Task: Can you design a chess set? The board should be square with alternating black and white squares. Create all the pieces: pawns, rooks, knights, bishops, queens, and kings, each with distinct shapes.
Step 3397:
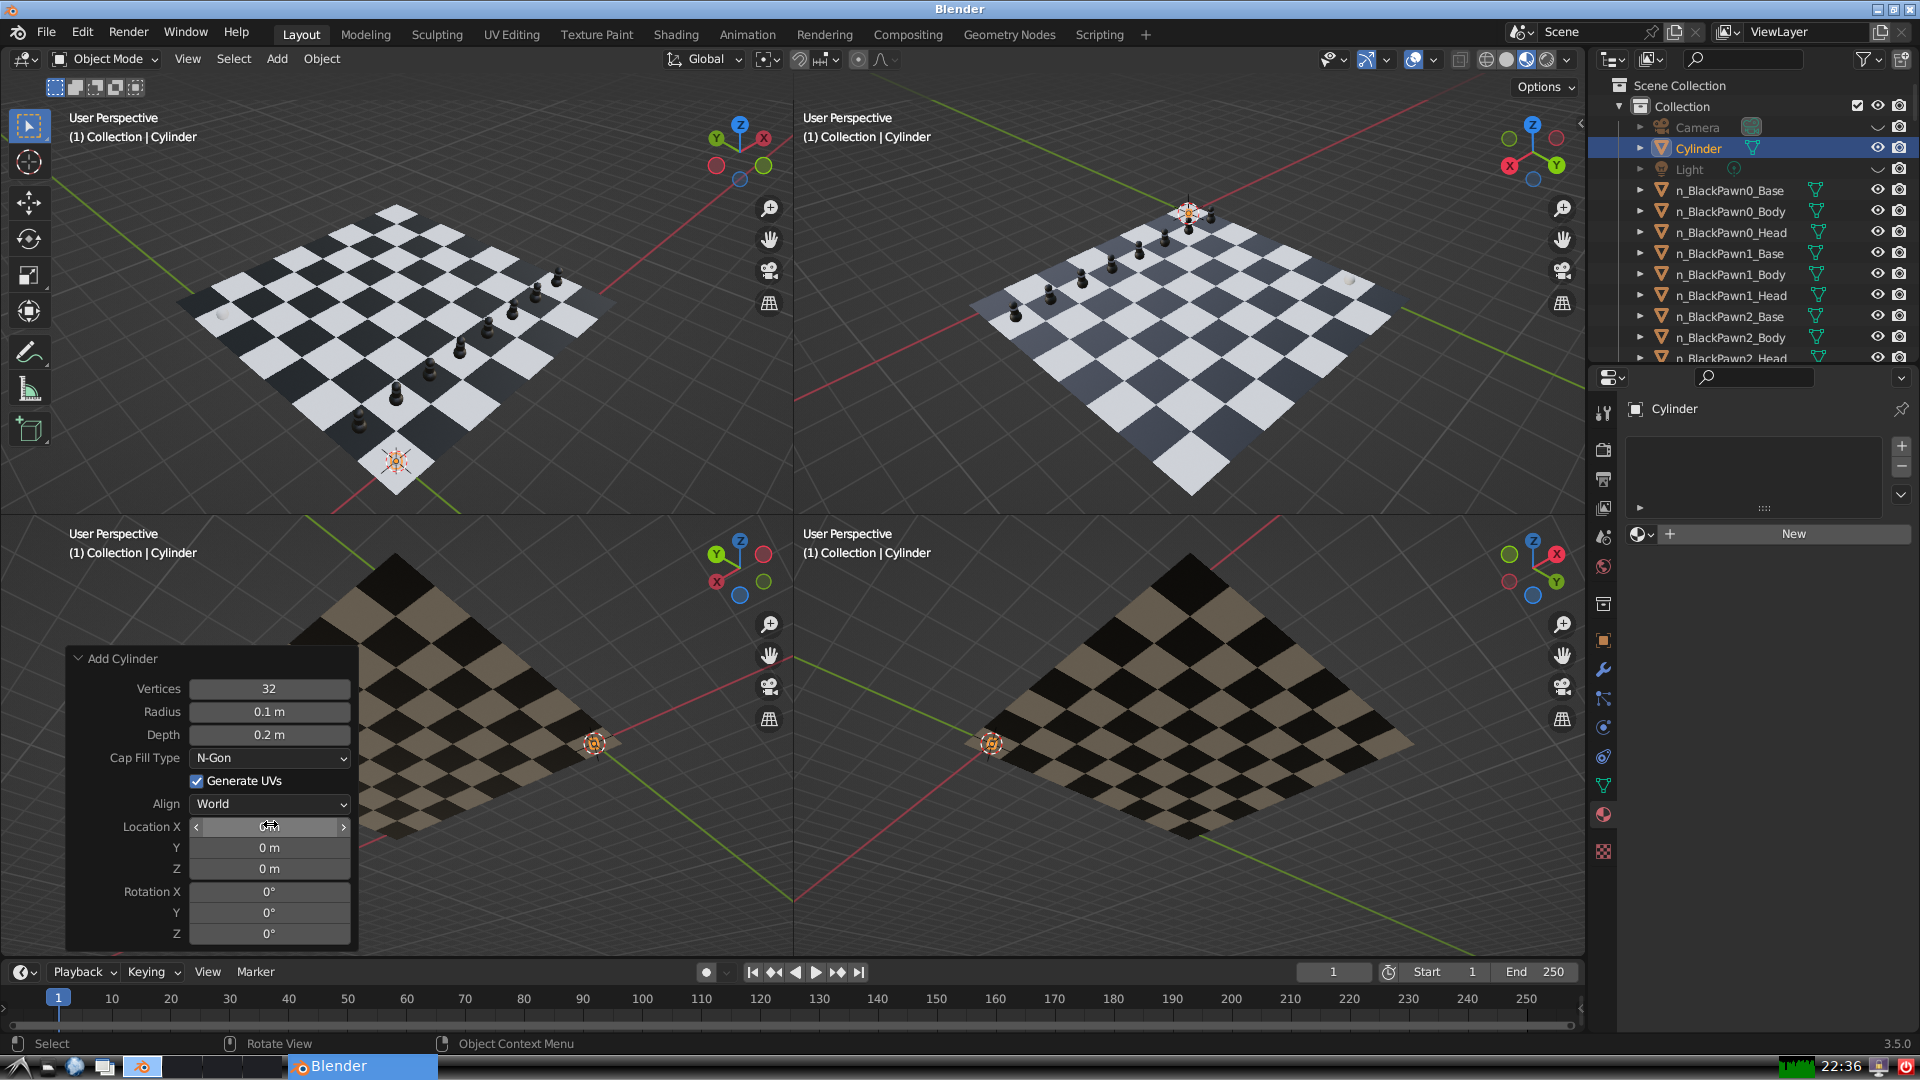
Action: {"mouse_move": [270, 844]}